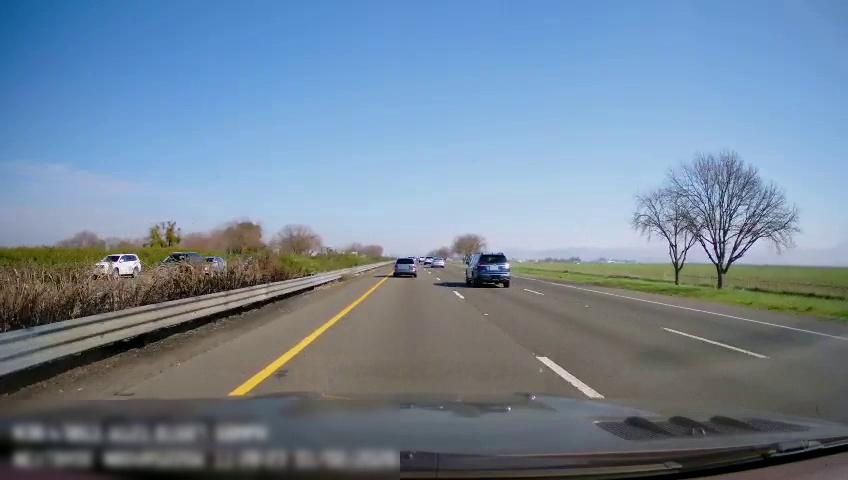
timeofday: Day
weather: Sunny
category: Drivable Space
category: Vehicles | SUV
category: Vehicles | SUV
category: Vehicles | Car
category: Vehicles | SUV
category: Vehicles | SUV
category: Vehicles | Car
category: Vehicles | Car
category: Lanes | Current Lane
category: Lanes | Current Lane
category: Lanes | Alternate Lane
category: Lanes | Alternate Lane